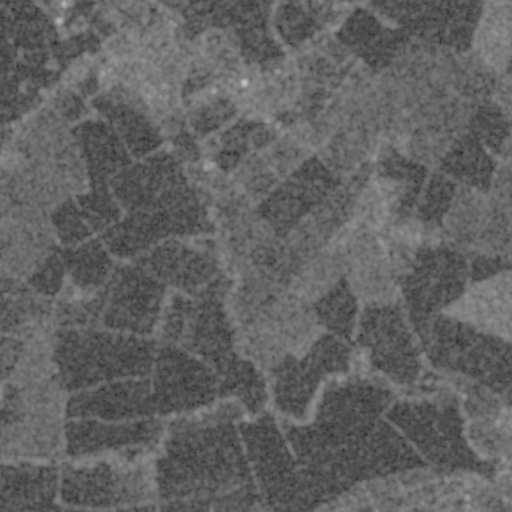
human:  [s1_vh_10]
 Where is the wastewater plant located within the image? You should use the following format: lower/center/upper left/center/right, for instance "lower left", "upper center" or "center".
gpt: The wastewater plant is located in the lower right of the image.
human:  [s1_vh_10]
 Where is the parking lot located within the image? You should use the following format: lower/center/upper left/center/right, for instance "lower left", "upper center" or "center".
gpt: There is no parking lot in the image.

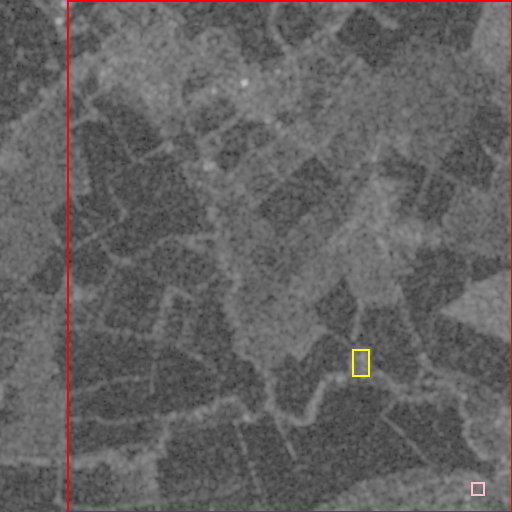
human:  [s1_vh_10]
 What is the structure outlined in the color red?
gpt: The structure outlined in red is a crop field.
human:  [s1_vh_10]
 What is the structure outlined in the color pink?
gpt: The structure outlined in pink is a park.
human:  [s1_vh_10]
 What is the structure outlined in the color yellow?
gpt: The structure outlined in yellow is a wastewater plant.
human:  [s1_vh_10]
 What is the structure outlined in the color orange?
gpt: There is no orange outline.